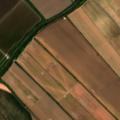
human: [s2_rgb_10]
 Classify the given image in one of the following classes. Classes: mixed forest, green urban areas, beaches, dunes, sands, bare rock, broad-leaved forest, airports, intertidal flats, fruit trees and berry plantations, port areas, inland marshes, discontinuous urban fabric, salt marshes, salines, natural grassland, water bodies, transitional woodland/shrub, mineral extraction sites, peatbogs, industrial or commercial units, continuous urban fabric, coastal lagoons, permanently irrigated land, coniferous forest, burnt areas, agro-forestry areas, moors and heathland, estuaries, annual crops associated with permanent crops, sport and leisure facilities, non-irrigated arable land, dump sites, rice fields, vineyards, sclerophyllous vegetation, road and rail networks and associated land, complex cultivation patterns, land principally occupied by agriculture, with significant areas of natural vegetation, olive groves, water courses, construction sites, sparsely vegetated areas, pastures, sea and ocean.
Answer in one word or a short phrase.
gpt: permanently irrigated land, rice fields